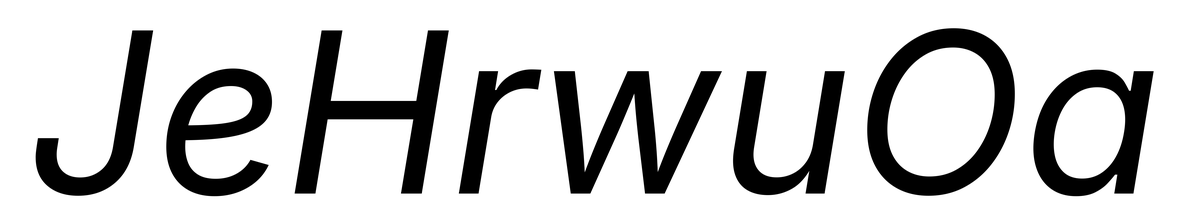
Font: Inter-Italic_Italic